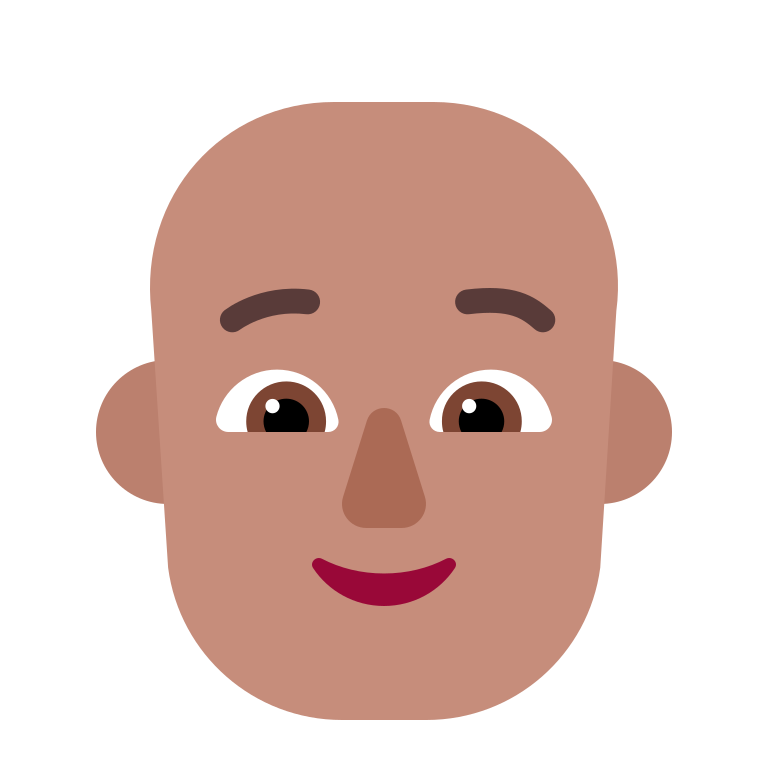
person bald flat